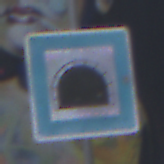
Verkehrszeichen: Tunnel
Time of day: MorningAfternoon
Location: Outdoor (Urban)
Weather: PartlyCloudy
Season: NotSpecified
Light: Natural